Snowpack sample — Loveland Pass, Silver Plume, Colorado, USA (12/14/25, 10:50 AM MST)
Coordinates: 39.664, -105.882
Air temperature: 36 °F
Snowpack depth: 67 cm
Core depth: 10 cm
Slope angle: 6°, slope face: 326°
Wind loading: low
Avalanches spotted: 0
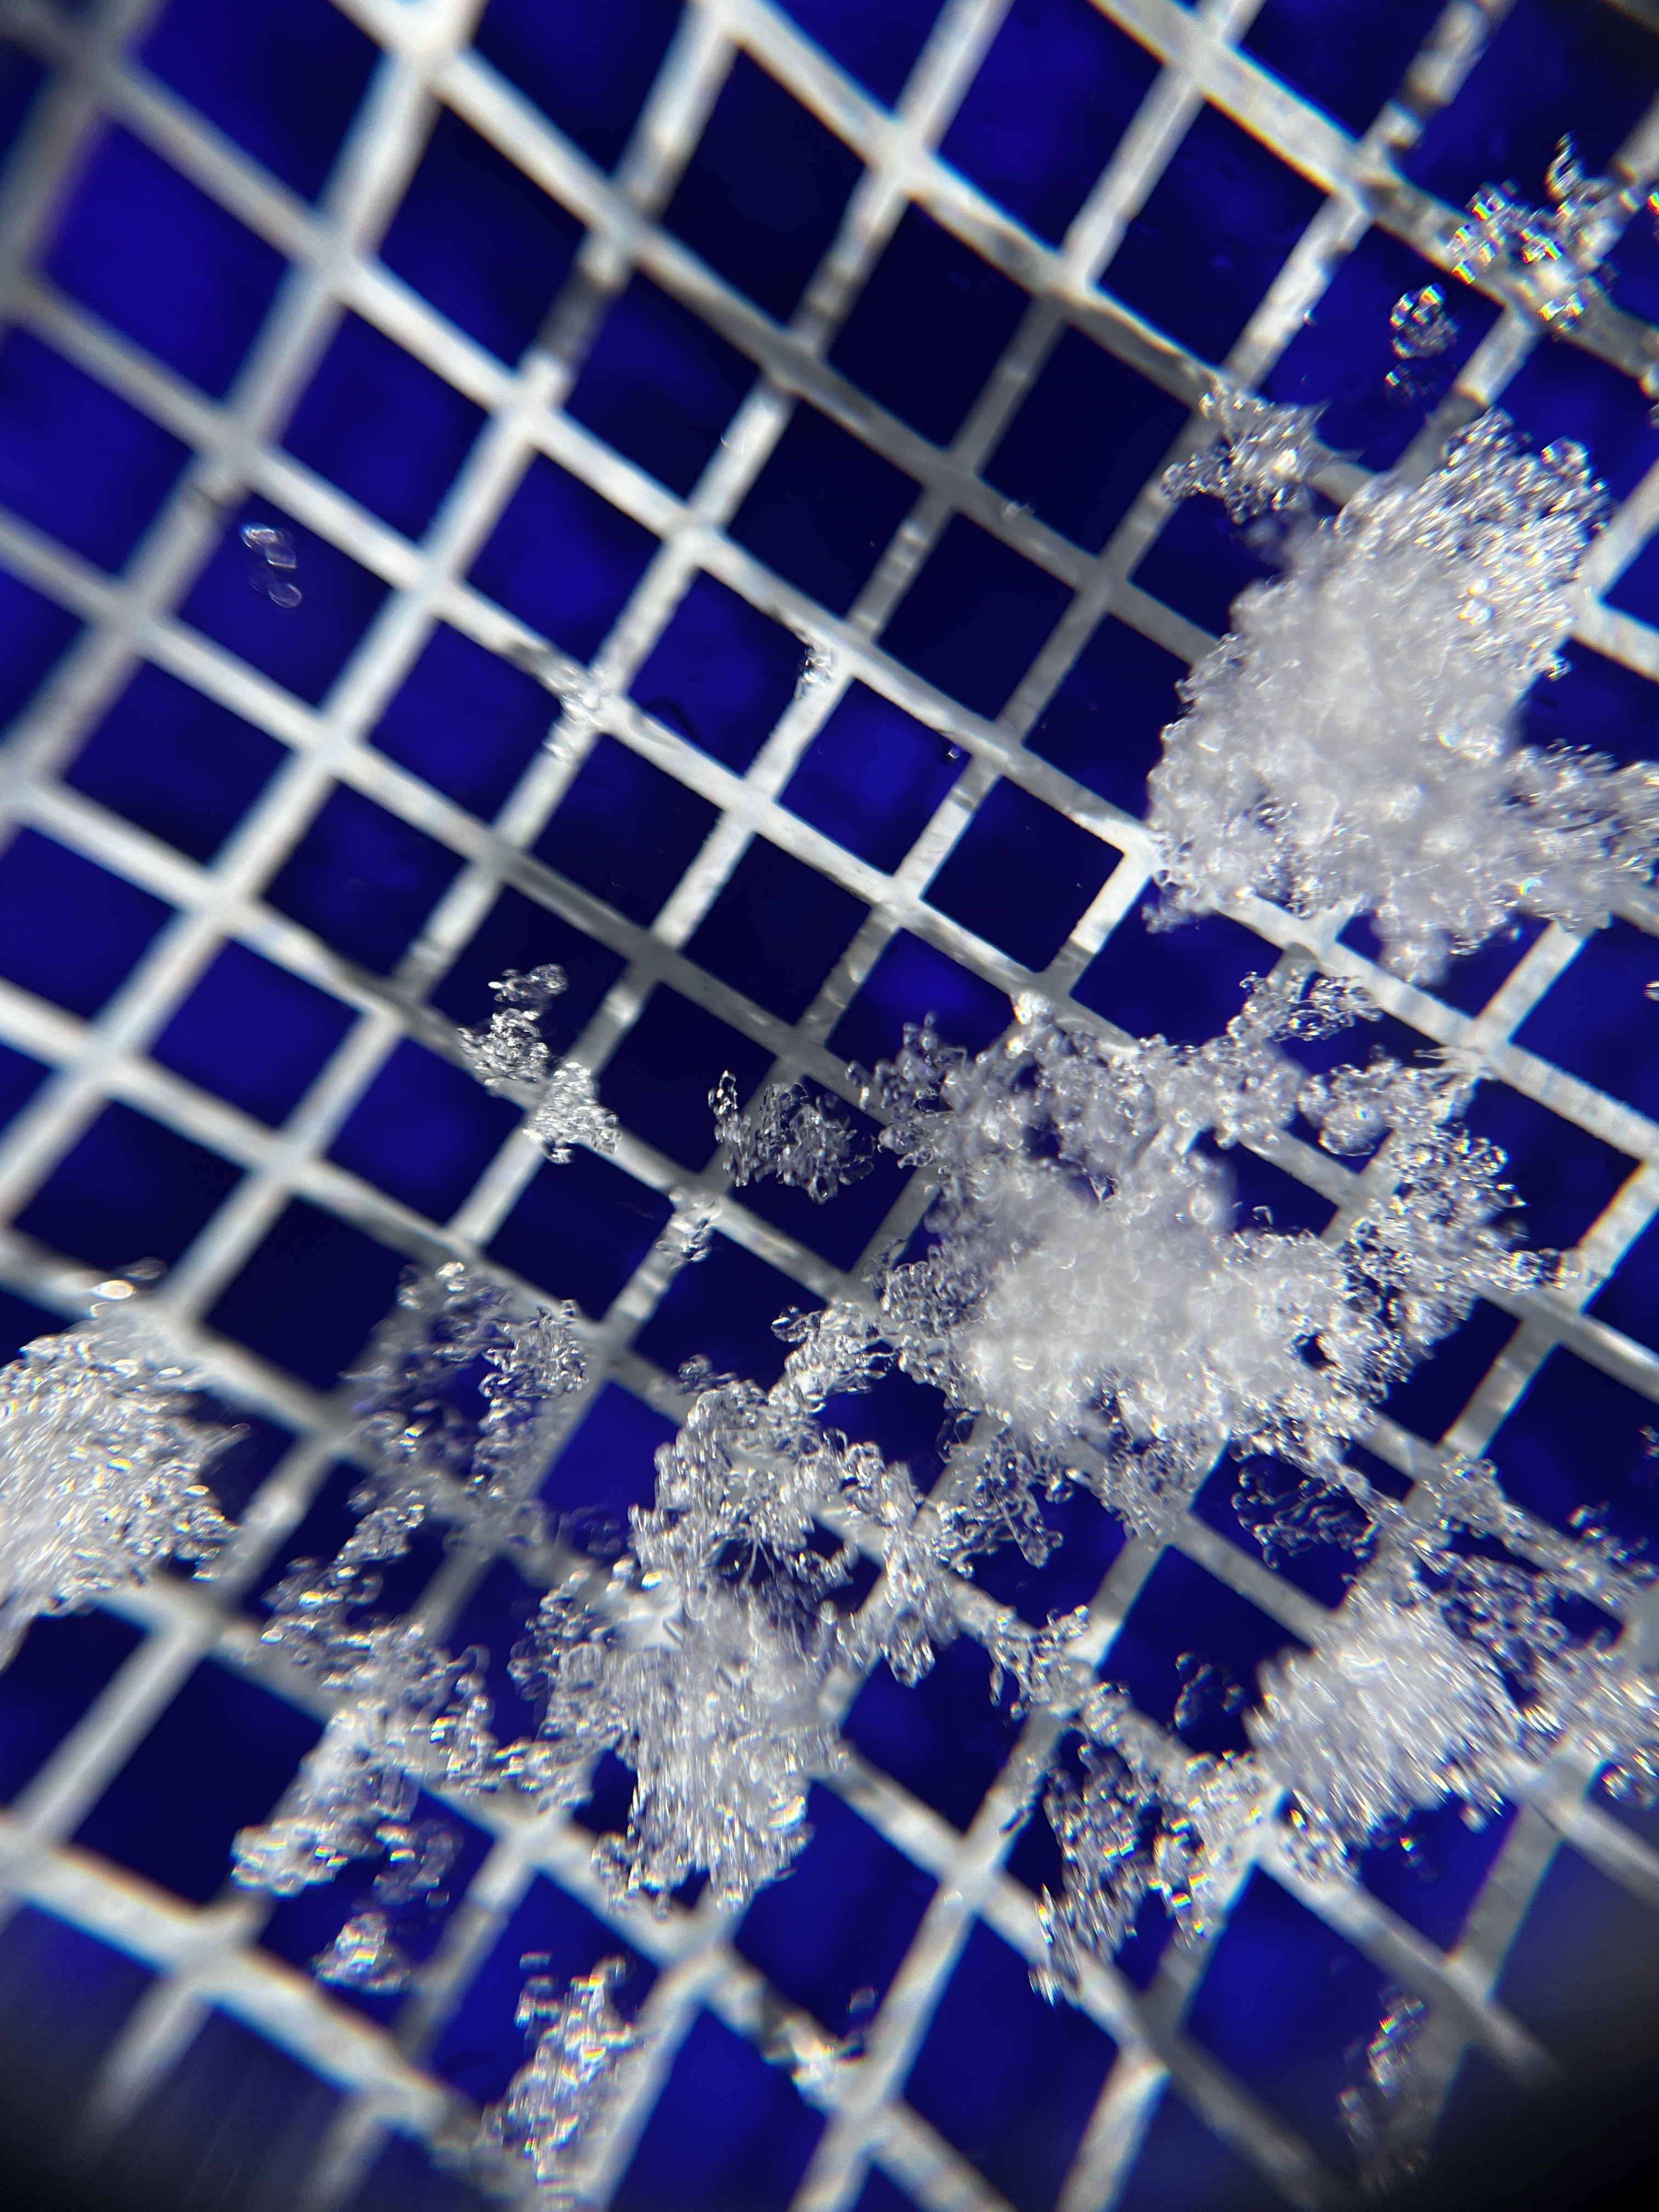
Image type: magnified_profile
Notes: No avalanches spotted, very late start to the season with minimal snowpack